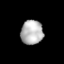
Tissue: lung
Cell type: Epithelial cells
Senescence score: 0.234
Nuclear area (px): 532
Mean DAPI intensity: 181.22